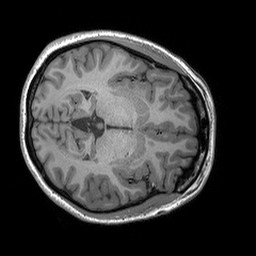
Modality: T1w
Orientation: axial
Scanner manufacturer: siemens
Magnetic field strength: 3 T
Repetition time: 2.3 s
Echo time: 0.00298 s